Aerial crown-view tile of a tropical tree (Barro Colorado Island, Panama), acquired 20240716:
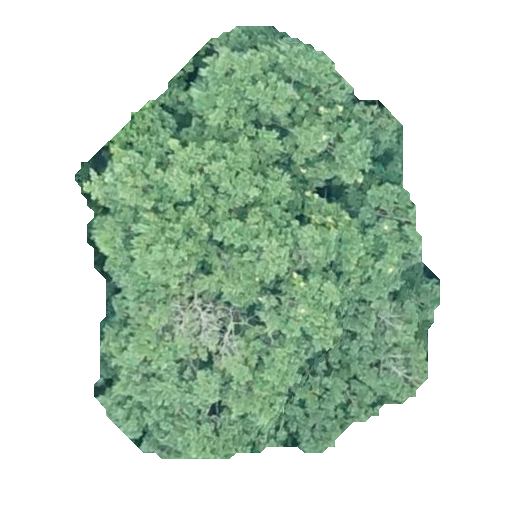
Species: Simarouba amara
GBIF accepted scientific name: Simarouba amara
Crown area: 182.533 m²